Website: crate-barrel
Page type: billing-address
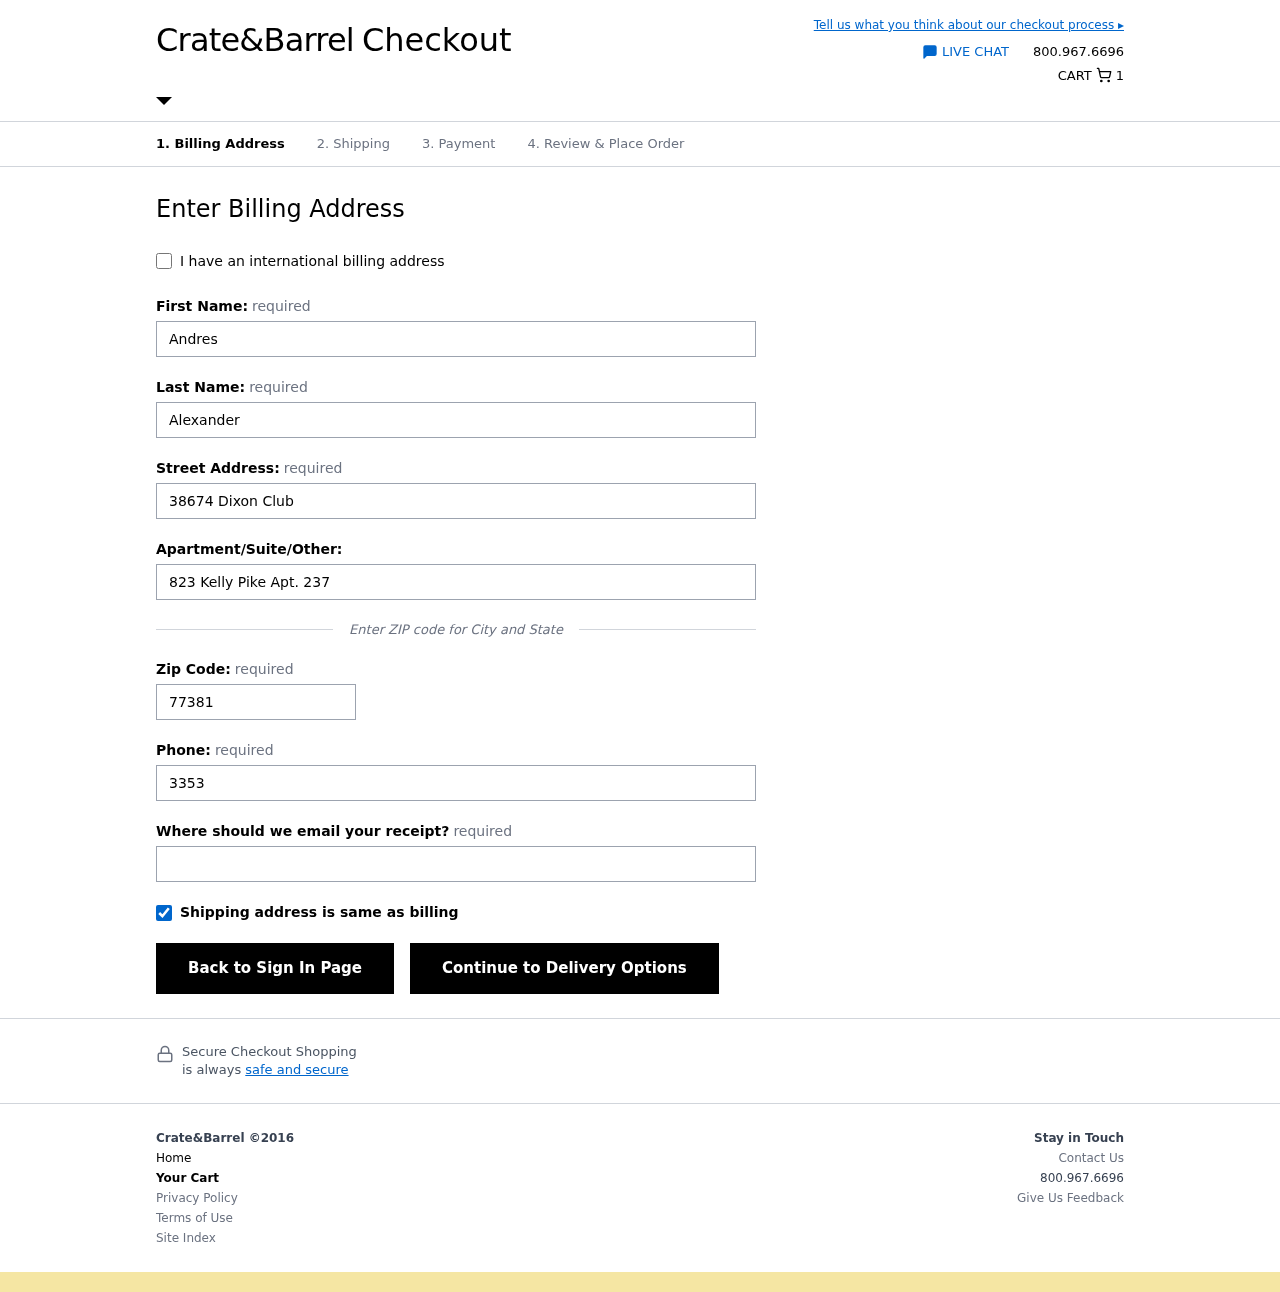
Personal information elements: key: PII_EMAIL
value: andres.alexander@yahoo.com
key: PII_FIRSTNAME
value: Andres
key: PII_LASTNAME
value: Alexander
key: PII_PHONE
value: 3353782349
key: PII_POSTCODE
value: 77381
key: PII_STREET
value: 38674 Dixon Club
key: PII_STREET2
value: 823 Kelly Pike Apt. 237
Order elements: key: ORDER_NUM_ITEMS
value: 1